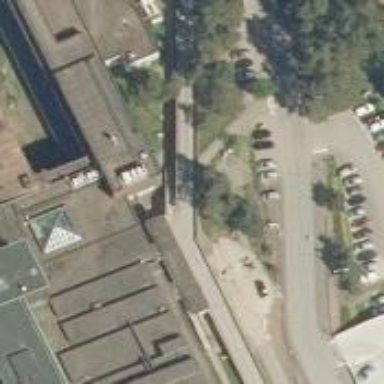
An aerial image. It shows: Entrance designated for emergency ward.